Question: How come The path I inserted in my Database Context is not working? Here's the code for my path
'''
private string dbPath = @"TEST.MDF"
DataClasses1DataContext myDbContext = new DataClasses1DataContext(dbPath);
'''
But when I run a query this gives me an error
> An attempt to attach an auto-named database for file TEST.MDF failed. A database with the same name exists, or specified file cannot
be opened,
or it is located on UNC share.
And This is how My Folder looks like this

The mdf file is in the same location of my cs source code but the thing is they are not reading the path correctly.
my idea for this is that when I transfer to a diffrent pc I don't have to set up the paths again and again. are there any fix for this?
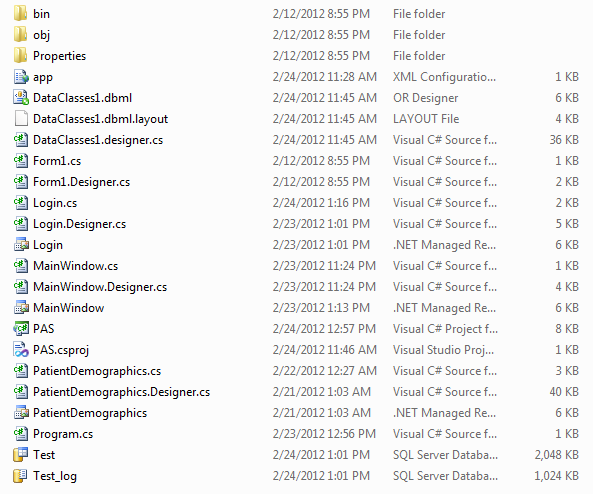
Answer: What about
'''
private string dbPath = Application.StartupPath + "\TEST.MDF";
'''
But your Test.mdf isn't in the correct directory. Move it into 'in\Debug' for this code to work.